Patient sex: F
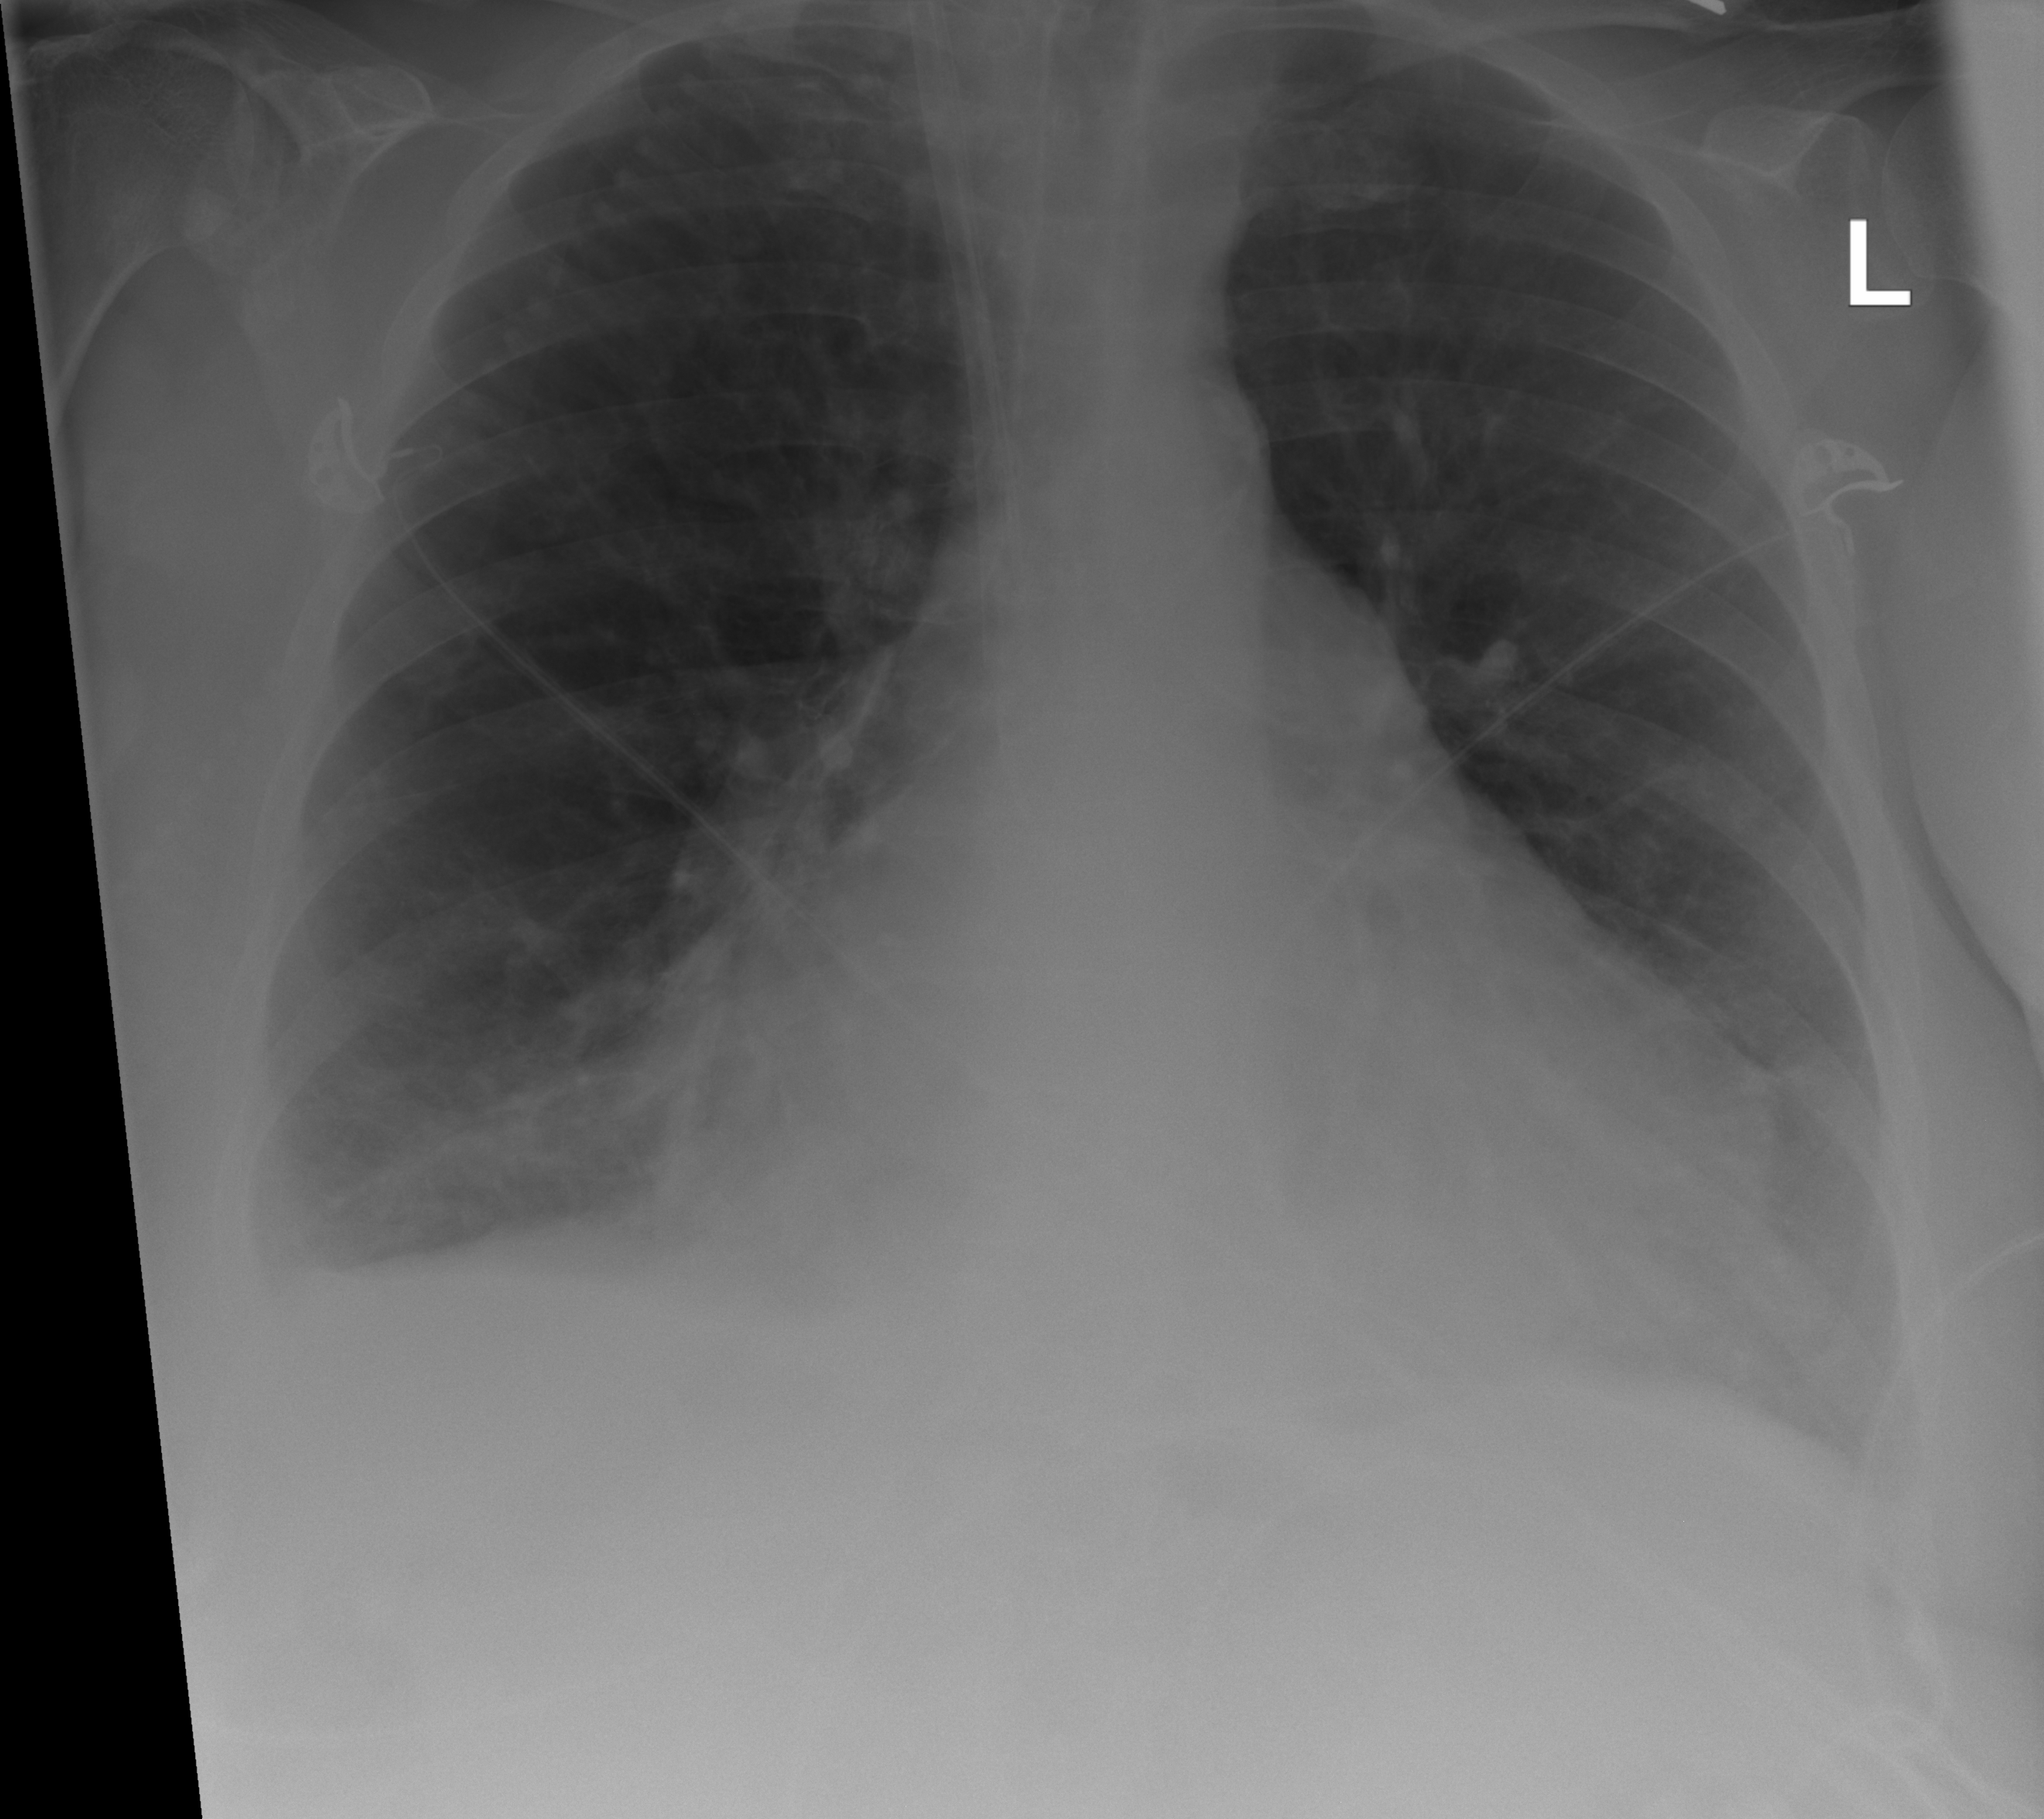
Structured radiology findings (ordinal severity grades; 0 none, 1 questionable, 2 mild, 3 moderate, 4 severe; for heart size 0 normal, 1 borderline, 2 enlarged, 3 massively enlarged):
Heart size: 3
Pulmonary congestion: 0
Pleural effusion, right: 2
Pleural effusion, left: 1
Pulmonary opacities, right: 0
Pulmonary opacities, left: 0
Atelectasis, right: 0
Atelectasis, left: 0